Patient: sex M, age 55
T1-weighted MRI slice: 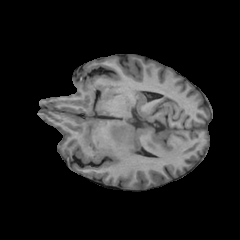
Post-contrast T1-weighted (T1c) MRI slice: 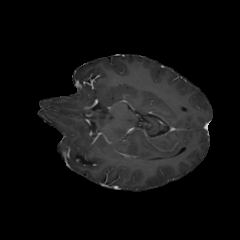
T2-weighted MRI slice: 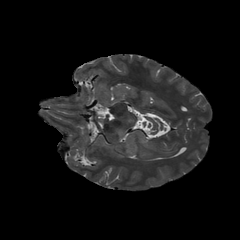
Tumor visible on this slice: yes
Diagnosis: Astrocytoma, IDH-wildtype
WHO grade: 2